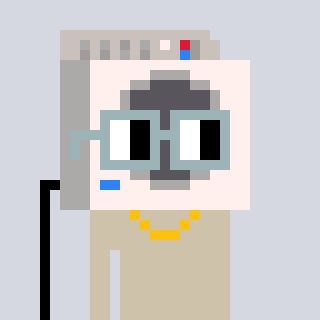
a pixel art character with square dark gray glasses, a washing machine-shaped head and a bege-colored body on a cool background